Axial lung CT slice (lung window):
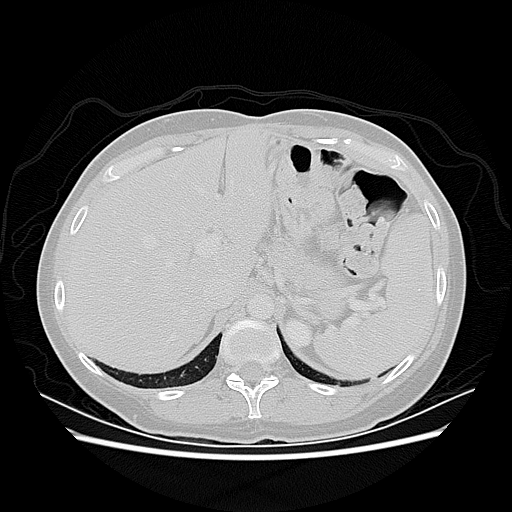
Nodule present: no